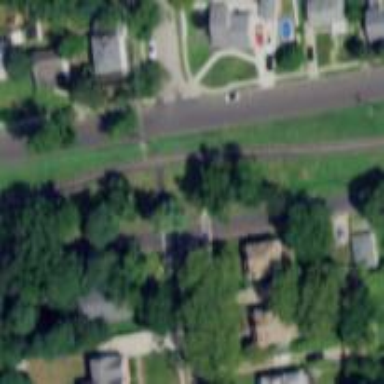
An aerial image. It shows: Footway along the road.